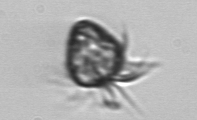
Label: Ciliophora